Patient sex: M
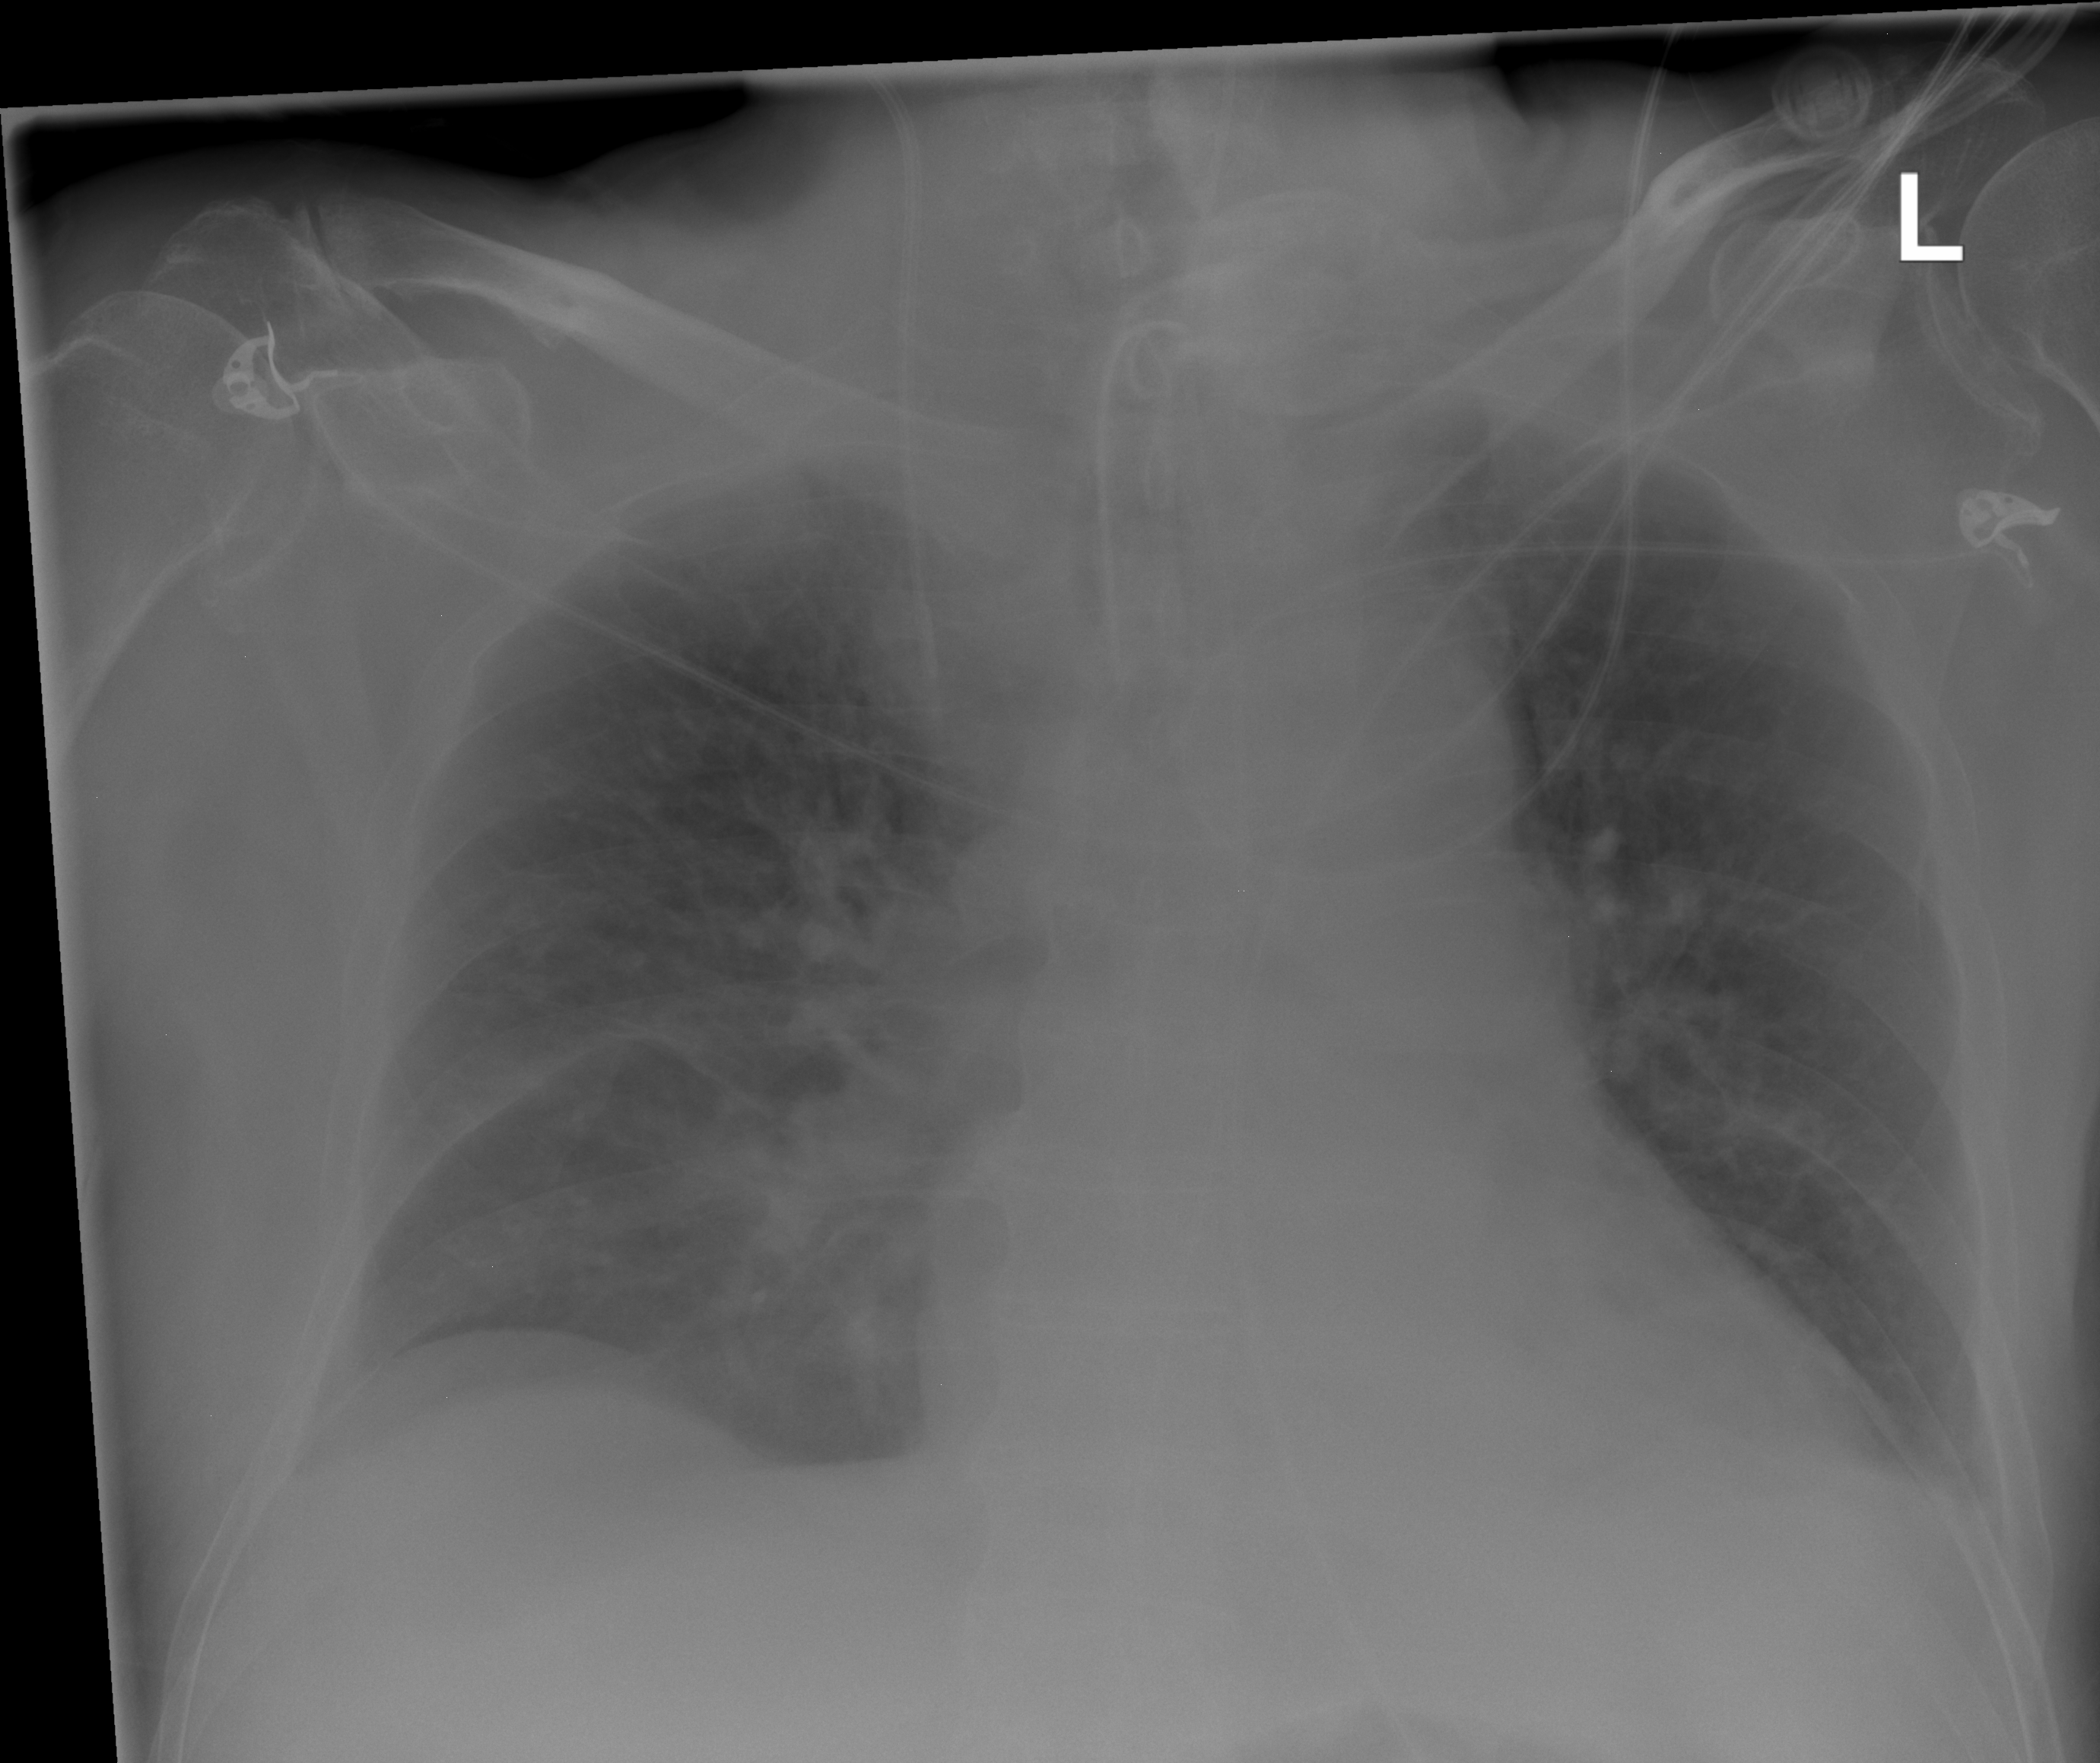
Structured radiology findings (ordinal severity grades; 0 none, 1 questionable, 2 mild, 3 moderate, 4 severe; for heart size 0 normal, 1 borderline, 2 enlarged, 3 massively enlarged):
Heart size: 2
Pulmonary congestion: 2
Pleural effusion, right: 2
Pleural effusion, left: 2
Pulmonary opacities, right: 0
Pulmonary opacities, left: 0
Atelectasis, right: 0
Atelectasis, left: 0